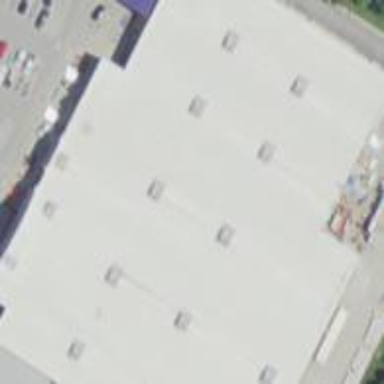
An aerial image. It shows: Retail building.